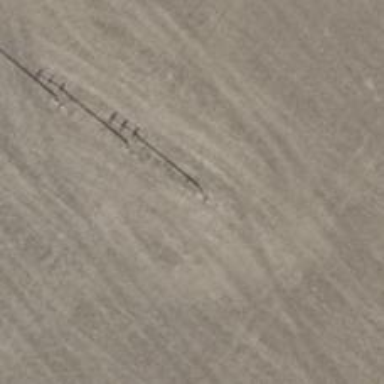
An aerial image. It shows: Power pole.